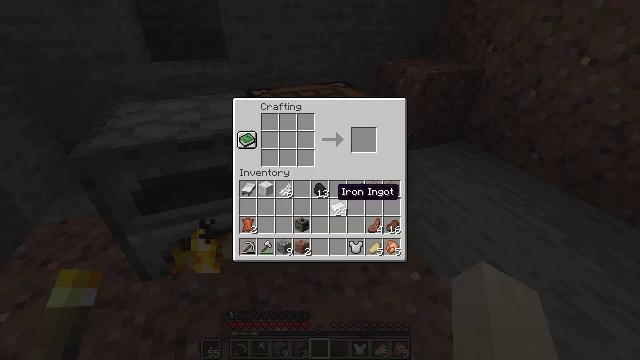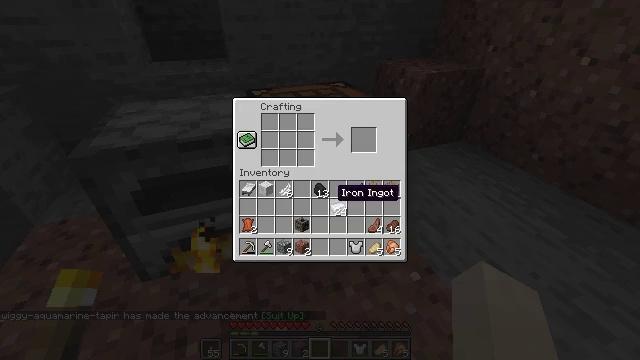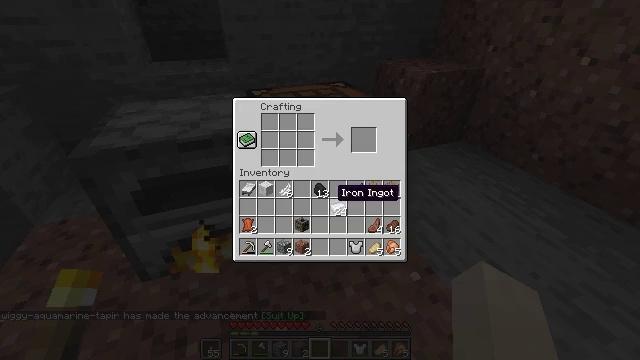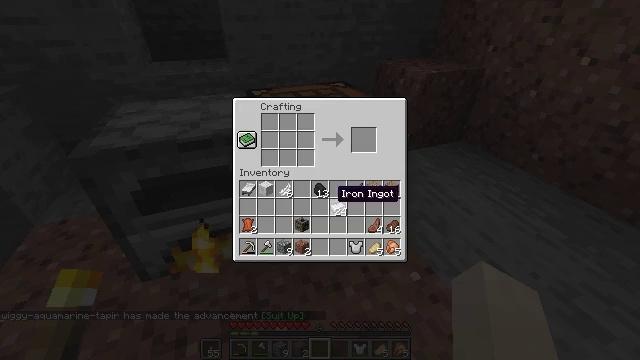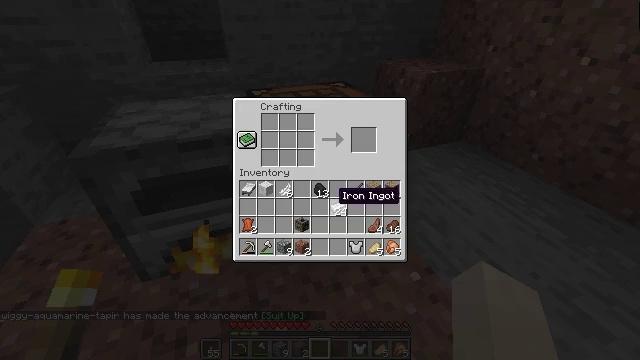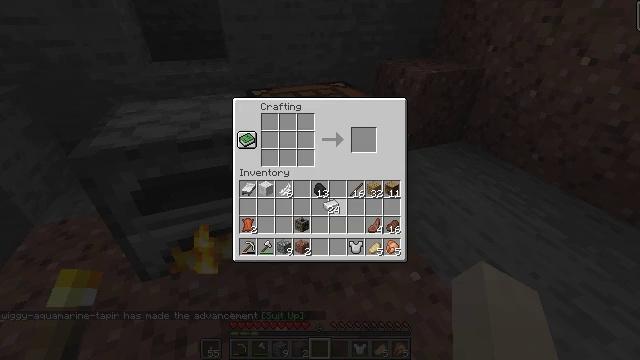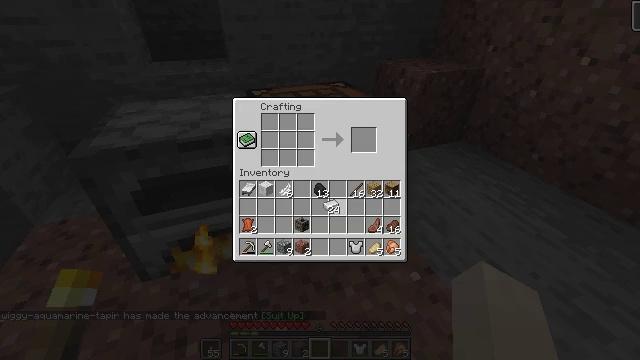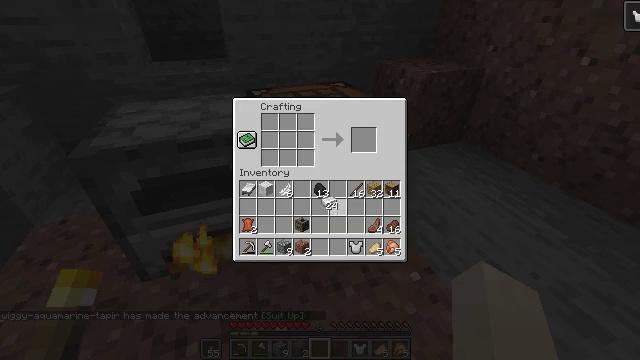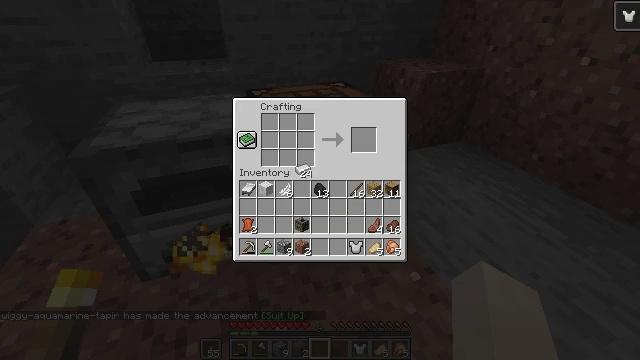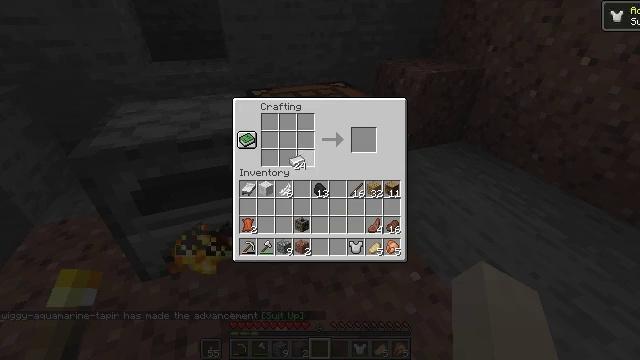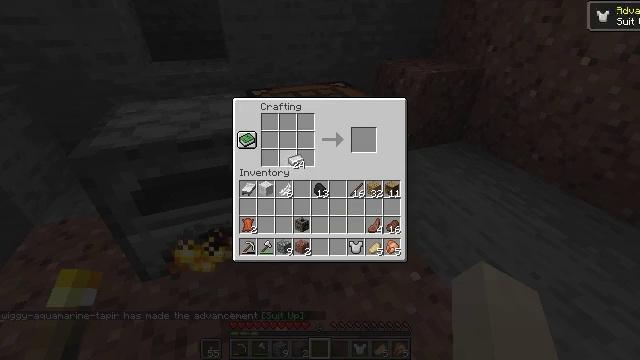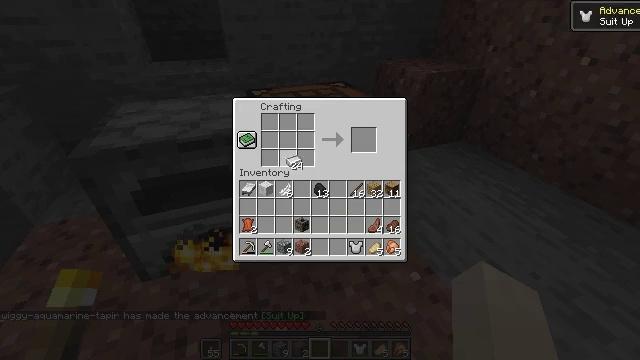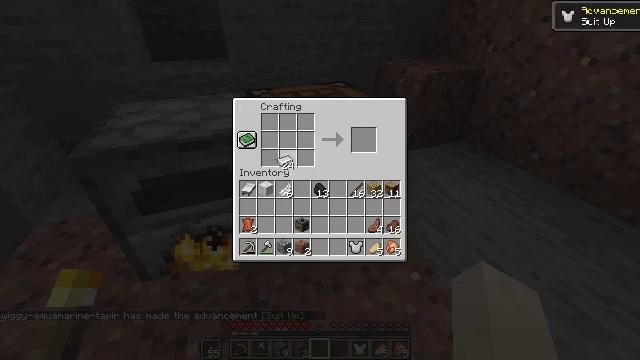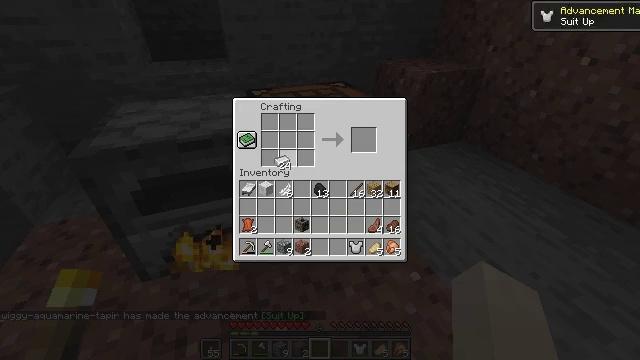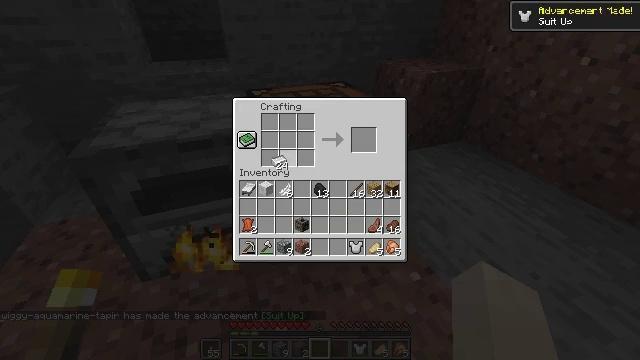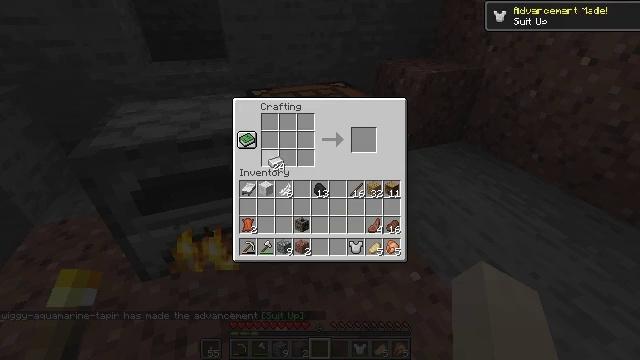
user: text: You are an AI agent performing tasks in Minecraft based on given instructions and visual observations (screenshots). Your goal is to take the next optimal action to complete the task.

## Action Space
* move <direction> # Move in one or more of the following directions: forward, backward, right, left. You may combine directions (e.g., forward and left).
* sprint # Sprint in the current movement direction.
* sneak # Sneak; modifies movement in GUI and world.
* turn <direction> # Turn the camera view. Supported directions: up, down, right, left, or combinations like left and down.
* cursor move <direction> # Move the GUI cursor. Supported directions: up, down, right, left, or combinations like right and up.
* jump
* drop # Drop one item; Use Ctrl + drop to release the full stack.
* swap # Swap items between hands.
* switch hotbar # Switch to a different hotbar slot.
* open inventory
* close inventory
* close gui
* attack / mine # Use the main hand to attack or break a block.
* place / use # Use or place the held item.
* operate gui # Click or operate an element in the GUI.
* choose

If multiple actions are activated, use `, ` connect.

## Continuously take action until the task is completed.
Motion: motion action
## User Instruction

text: Make a pair of iron leggings.
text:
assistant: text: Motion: open gui
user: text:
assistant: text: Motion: no_op
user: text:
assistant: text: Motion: no_op
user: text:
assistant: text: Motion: no_op
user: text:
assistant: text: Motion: operate gui
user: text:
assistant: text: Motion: operate gui
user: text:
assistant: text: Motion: operate gui
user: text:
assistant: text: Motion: cursor move left and up
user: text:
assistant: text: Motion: cursor move up
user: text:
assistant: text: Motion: no_op
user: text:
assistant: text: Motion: no_op
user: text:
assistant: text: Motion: cursor move left
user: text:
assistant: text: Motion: no_op
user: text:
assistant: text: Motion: no_op
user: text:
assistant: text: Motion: no_op
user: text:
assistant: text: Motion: no_op
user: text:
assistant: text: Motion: choose
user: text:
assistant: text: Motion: cursor move up, choose
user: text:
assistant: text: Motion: cursor move up, choose
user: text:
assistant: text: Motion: choose
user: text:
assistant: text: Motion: choose
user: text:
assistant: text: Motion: choose
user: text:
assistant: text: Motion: choose
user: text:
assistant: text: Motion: choose
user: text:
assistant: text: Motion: cursor move right, choose
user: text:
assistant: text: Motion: choose
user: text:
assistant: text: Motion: cursor move down, choose
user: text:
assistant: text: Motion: cursor move down, choose
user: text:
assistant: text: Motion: choose
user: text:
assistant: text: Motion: choose